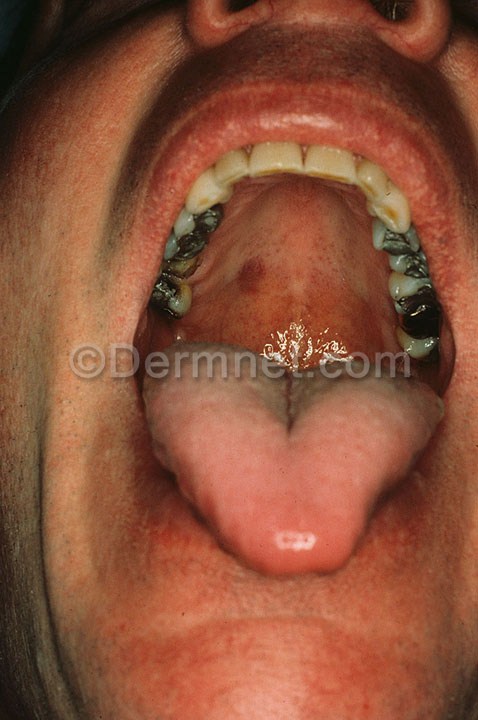
Disease: Herpes HPV and other STDs Photos